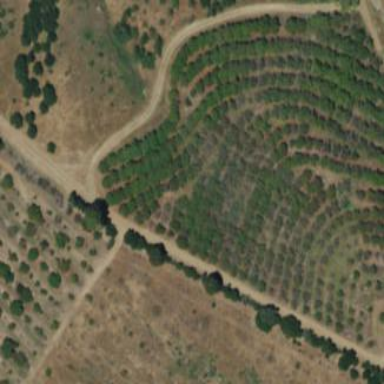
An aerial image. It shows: Orchard.